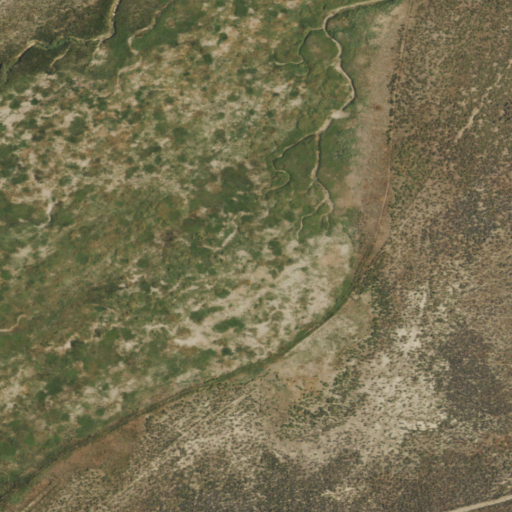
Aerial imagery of plain(s) in Nevada named Duffy Meadows containing shrub, pasture, and herbaceous wetlands